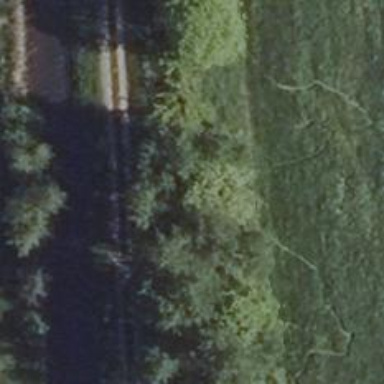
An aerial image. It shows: Row of deciduous broadleaved trees.